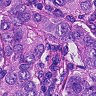
Metastatic tissue present: yes